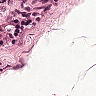
Metastatic tissue present: no